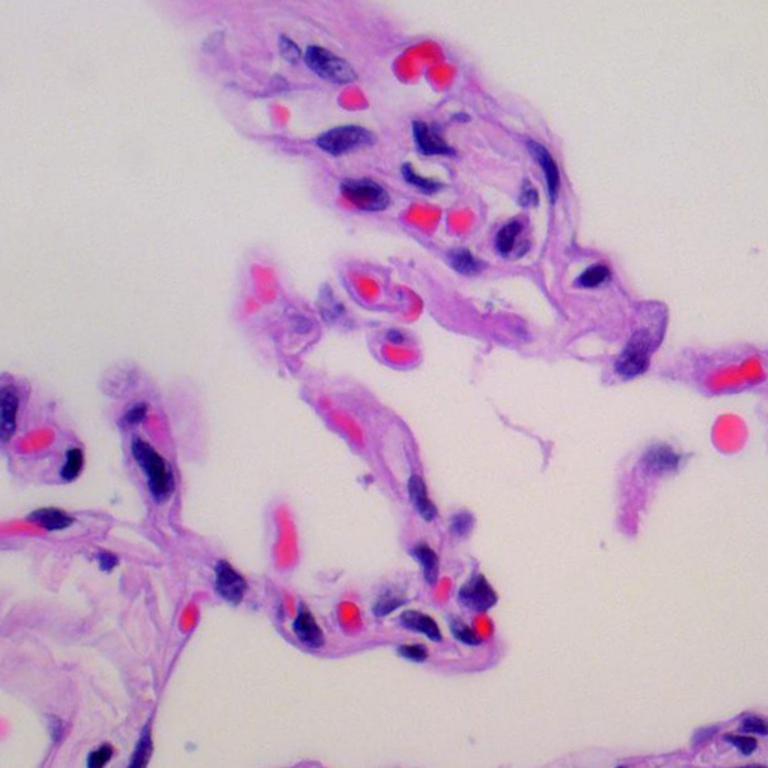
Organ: lung
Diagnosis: benign